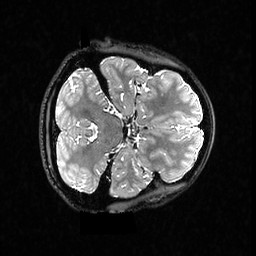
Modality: T2w
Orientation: axial
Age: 36
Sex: female
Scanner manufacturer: ge
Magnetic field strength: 3 T
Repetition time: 3.202 s
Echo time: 0.0669 s